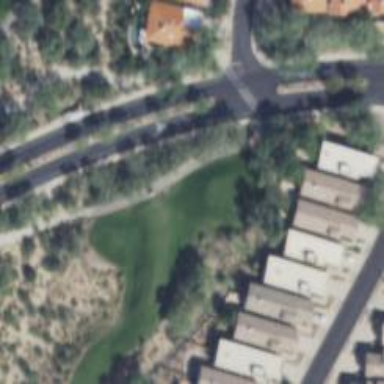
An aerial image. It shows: Rough grassy area used for golf.